Question: I'm trying to make a textview from a string-array. That works fine, but this puts a comma at the end of the item string.
Here is my code:
'''
View faqs = inflater.inflate(R.layout.fragment_faq, container, false);
TextView respuesta1 = (TextView) faqs.findViewById(R.id.respuesta1);
Resources res = getResources();
String[] pregunta1 = res.getStringArray(R.array.pregunta1);
respuesta1.setText(Arrays.toString(pregunta1).replaceAll("\[|\]", ""));
'''
'''
<TextView
android:layout_width="wrap_content"
android:layout_height="wrap_content"
android:layout_margin="5dp"
android:textAppearance="?android:attr/textAppearanceSmall"
android:id="@+id/respuesta1" />
'''
'''
<string-array name="pregunta1">
<item>Suspender cualquier metodo de arranque de vello por un mes (cera, Epilady, pincita).
</item>
<item>Durante ese mes podes utilizar metodos de corte (crema depilatoria, maquinita de afeitar).
</item>
<item>El dia anterior al turno debes rasurar perfectamente la zona a tratar.
</item>
<item>De haber estado en tratamiento con ROACUTAN (para el acne) dejar pasar 6 meses antes de solicitar turno.
</item>
<item>Asistir con la piel limpia, sin crema ni desodorante en la zona a tratar.
</item>
<item>No exponerse al sol 48hs antes.
</item>
<item>Se puede realizar en verano sobre piel bronceada pero no irritada.
</item>
</string-array>
'''

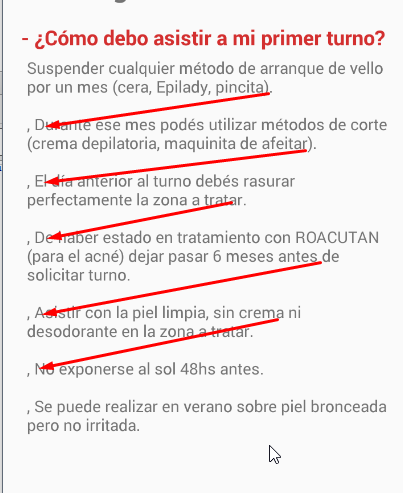
Answer: Instead of 'Arrays.toString()', use 'TextUtils.join()'. Try this,
'''
Resources res = getResources();
String[] pregunta1 = res.getStringArray(R.array.pregunta1);
respuesta1.setText(TextUtils.join("", pregunta1));
'''